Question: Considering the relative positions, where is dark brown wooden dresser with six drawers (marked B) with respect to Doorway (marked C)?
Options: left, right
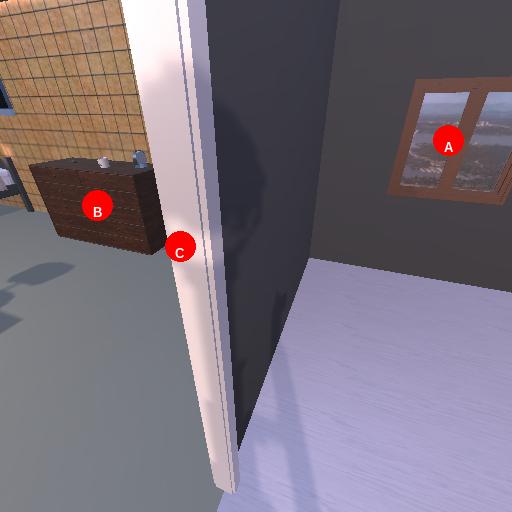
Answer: left